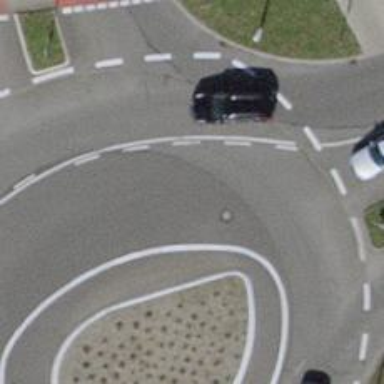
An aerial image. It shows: Residential road with asphalt surface leading up to roundabout.